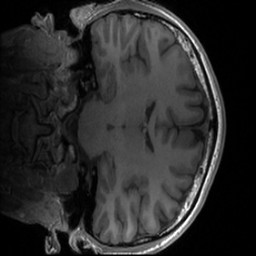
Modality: T1w
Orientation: coronal
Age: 26
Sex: male
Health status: healthy